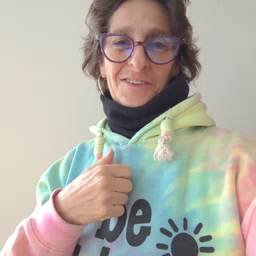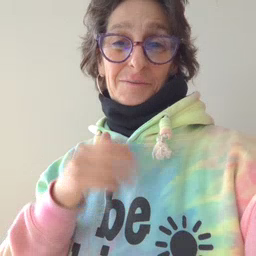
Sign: bye